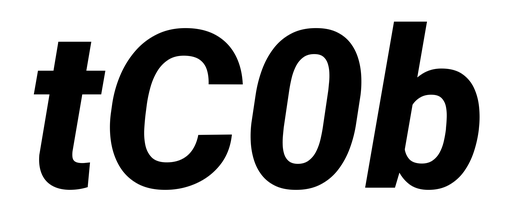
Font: Roboto-Italic_ExtraBold_Italic